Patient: sex M, age 77
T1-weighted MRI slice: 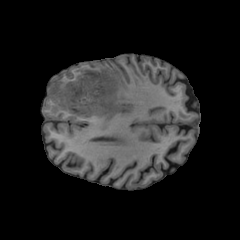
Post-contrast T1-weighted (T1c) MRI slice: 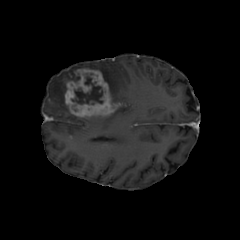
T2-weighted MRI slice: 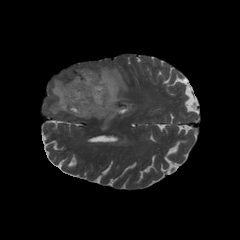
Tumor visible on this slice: yes
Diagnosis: Glioblastoma, IDH-wildtype
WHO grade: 4